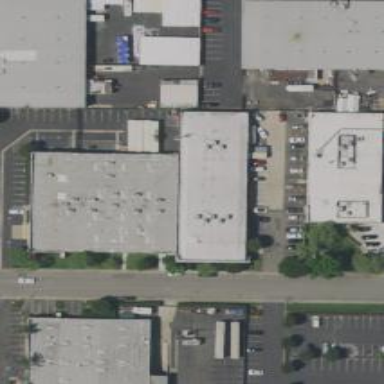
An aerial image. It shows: Commercial building.